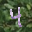
Label: 4